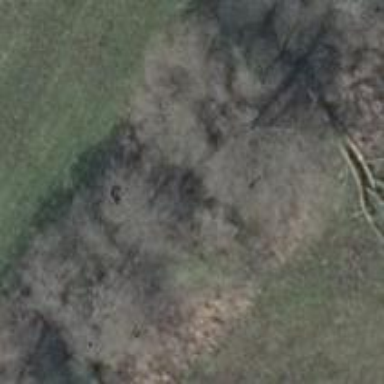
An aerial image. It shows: Row of deciduous broadleaved trees.